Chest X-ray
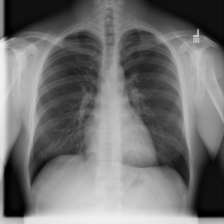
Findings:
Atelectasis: negative
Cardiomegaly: negative
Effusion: negative
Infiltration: negative
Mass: negative
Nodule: negative
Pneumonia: negative
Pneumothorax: negative
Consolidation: negative
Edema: negative
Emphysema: negative
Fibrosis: negative
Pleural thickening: negative
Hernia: negative